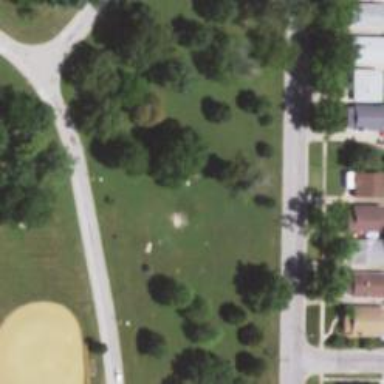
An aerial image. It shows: Disc golf tee area.